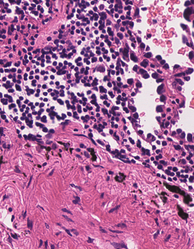
Tumor epithelial tissue: no
Tumor-associated stroma tissue: yes
Normal tissue: no